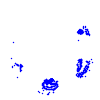
Particle: kaon